【题型】选择题　【知识点】解析几何　【难度】medium
已知在$\triangle ABC$中，其中$B(1,4)$，$C(6,3)$，$\angle BAC$的平分线所在的直线方程为$x-y+1=0$，则$\triangle ABC$的面积为（ ）

\vspace{0.2cm}
\noindent A．$5\sqrt{2}$ \qquad B．$10\sqrt{2}$ \qquad C．$8$ \qquad D．$2\sqrt{10}$

\vspace{0.2cm}
【解答】

\noindent \textbf{【答案】} C

\vspace{0.2cm}
\noindent \textbf{【分析】} 首先求得直线$x-y+1=0$与直线$BC$的交点$D$的坐标，利用$D$到直线$AB,AC$的距离相等列方程，解方程求得$A$点的坐标.利用$A$到直线$BC$的距离以及$BC$的长，求得三角形$ABC$的面积.

\vspace{0.2cm}
\noindent \textbf{【解析】} 直线$BC$的方程为$y-4=-\dfrac{1}{5}(x-1)$，即$x+5y-21=0$.
由$\begin{cases} x+5y-21=0 \\ x-y+1=0 \end{cases}$解得$D\left(\dfrac{8}{3},\dfrac{11}{3}\right)$.
设$A(a,a+1),a\neq\dfrac{8}{3}$，直线$AB,AC$的方程分别为$y-4=\dfrac{a-3}{a-1}(x-1),y-3=\dfrac{a-2}{a-6}(x-6)$，即
$(a-3)x-(a-1)y+3a-1=0$，$(a-2)x-(a-6)y-3a-6=0$.根据角平分线的性质可知，$D$到直线$AB,AC$的距离相等，所以
$\dfrac{\left|(a-3)\times\dfrac{8}{3}-(a-1)\times\dfrac{11}{3}+3a-1\right|}{\sqrt{(a-3)^2+(a-1)^2}}=\dfrac{\left|(a-2)\times\dfrac{8}{3}-(a-6)\times\dfrac{11}{3}-3a-6\right|}{\sqrt{(a-2)^2+(a-6)^2}}$，
$\dfrac{\left|2a-\dfrac{16}{3}\right|}{\sqrt{2a^2-8a+10}}=\dfrac{2\cdot\left|2a-\dfrac{16}{3}\right|}{\sqrt{2a^2-16a+40}}$，由于$a\neq\dfrac{8}{3}$，所以上式可化为$2\cdot\sqrt{2a^2-8a+10}=\sqrt{2a^2-16a+40}$，两边平方并化简得
$a^2-\dfrac{8}{3}a=0$，解得$a=0$（$a\neq\dfrac{8}{3}$），所以$A(0,1)$.
所以$A(0,1)$到直线$BC$的距离为$\dfrac{|5-21|}{\sqrt{1^2+5^2}}=\dfrac{16}{\sqrt{26}}$，而$|BC|=\sqrt{(6-1)^2+(3-4)^2}=\sqrt{26}$，所以
$S_{\triangle ABC}=\dfrac{1}{2}\times\sqrt{26}\times\dfrac{16}{\sqrt{26}}=8$.
故选：C

\vspace{0.2cm}
\noindent \textbf{【点睛】} 本小题主要考查直线方程的求法，考查直线与直线交点坐标，考查点到直线距离公式、两点间的距离公式，考查角平分线的性质，考查数形结合的数学思想方法，属于中档题.

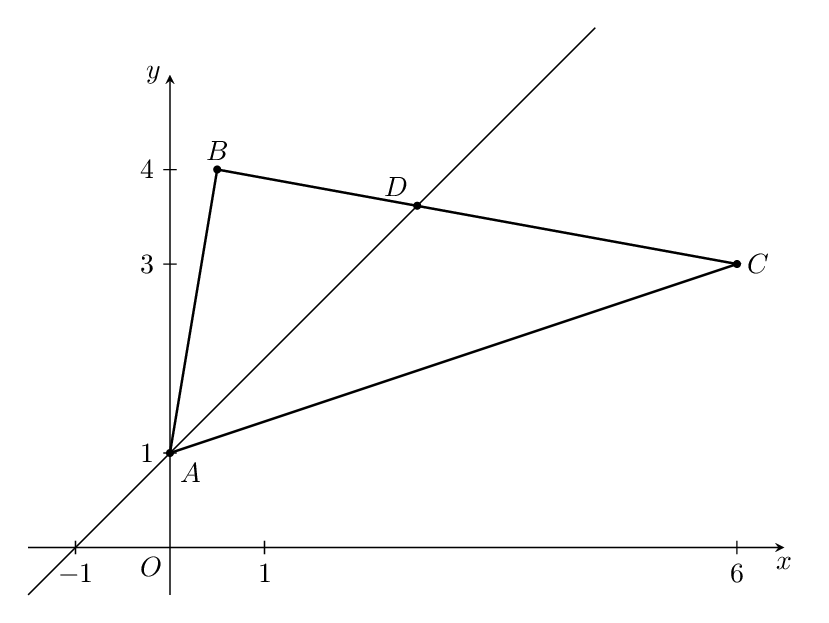